Question: I have recently try to deploy my python application using inno-setup to build an installer. The application was been setup, but the application launches along with its own cli as shown in the below picture and when CLI is closed the application automatically closes how to get rid of this issue.
Languages Used: Python,PyQt5
Tools used for development: Qt Designer, Pyinstaller, Inno-setup Tools

Thanks for your concern.
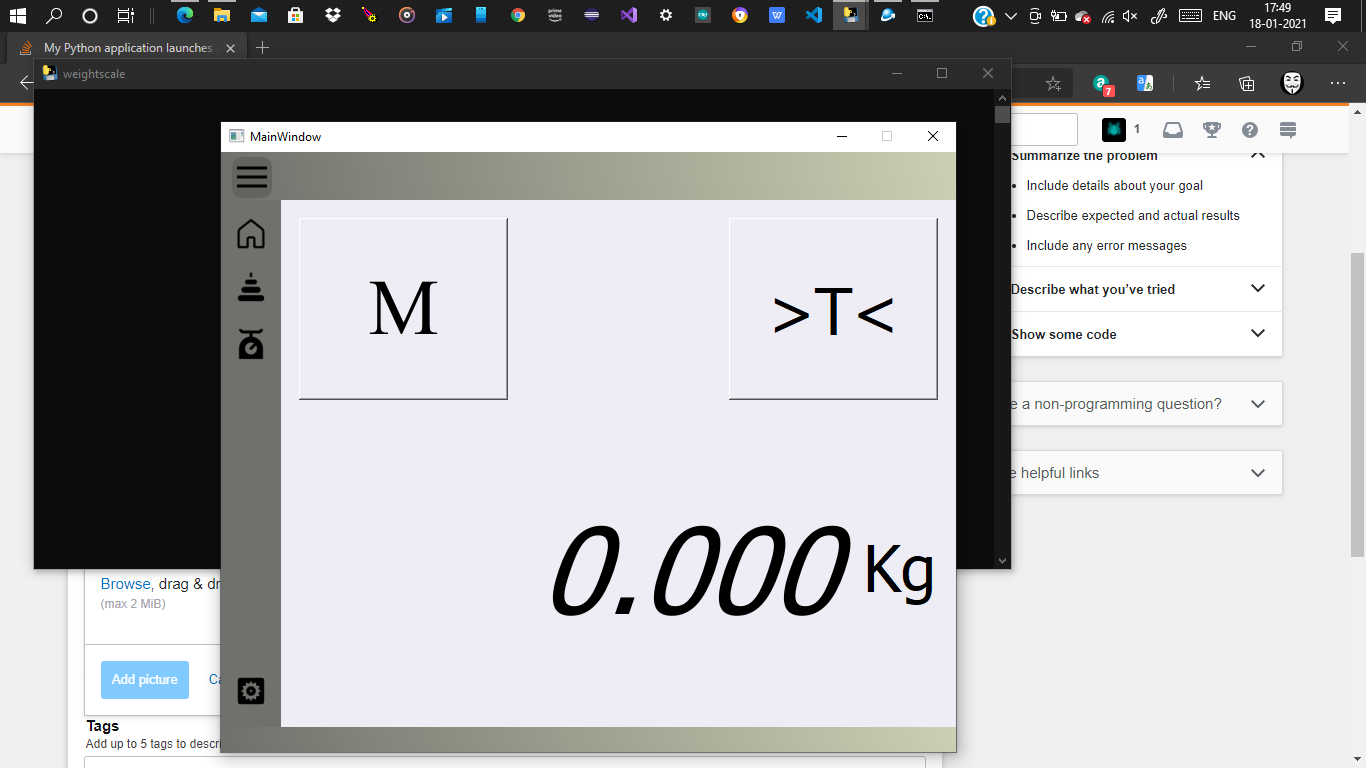
Answer: I assume you are using Windows.
This is intended behaviour. If you don't the console to show up when executing a python script (tipically if it is a GUI) you have two solutions:
- '.pyw''.py''pythonw.exe''python.exe'- 'pythonw.exe'